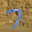
Label: 7